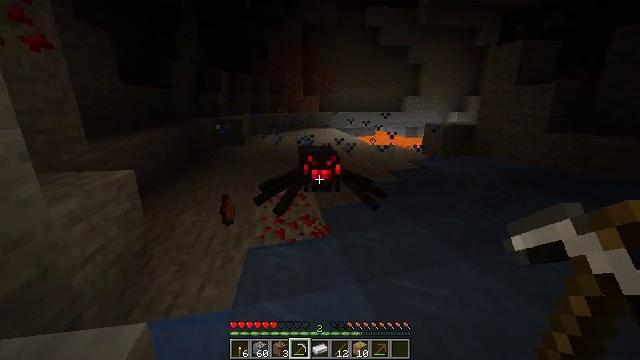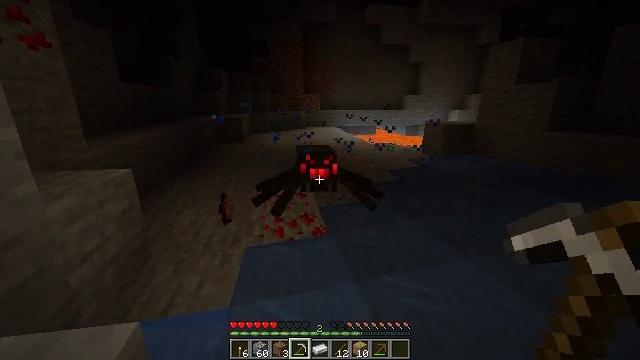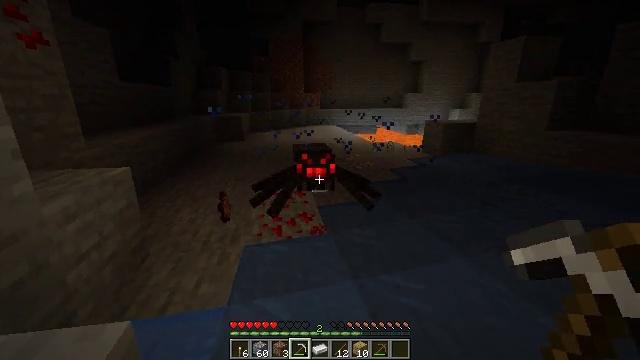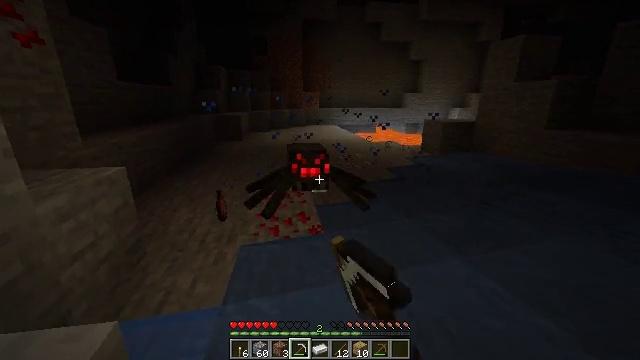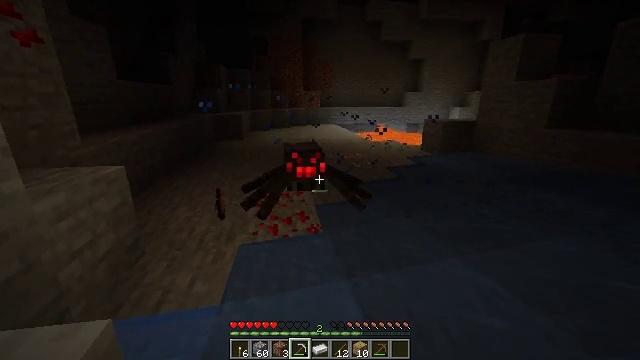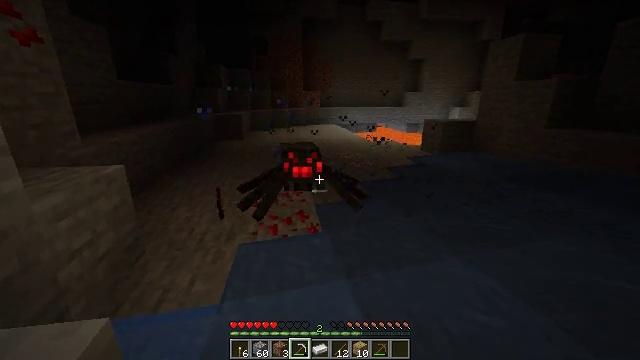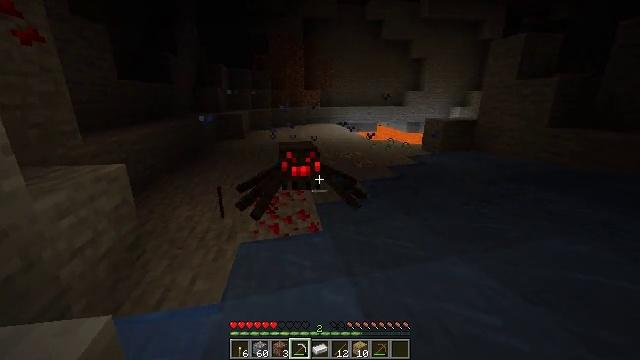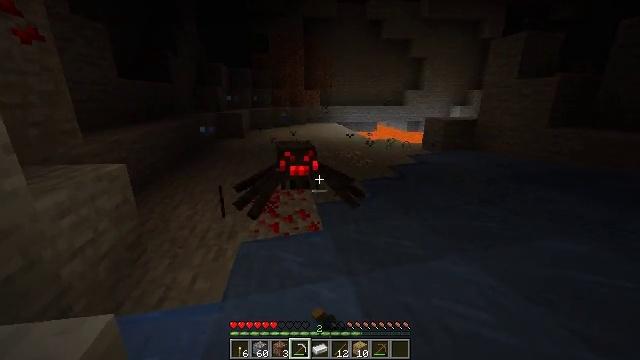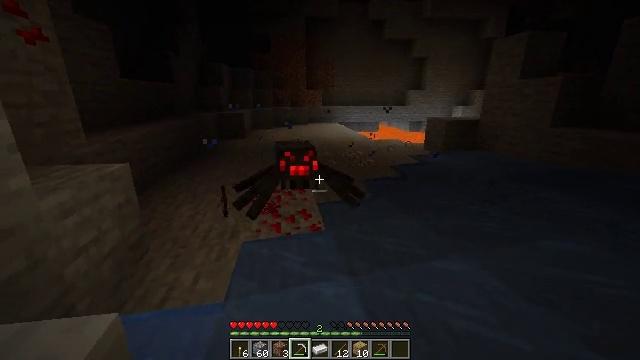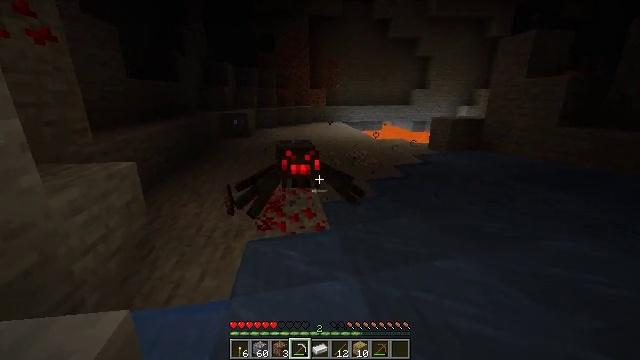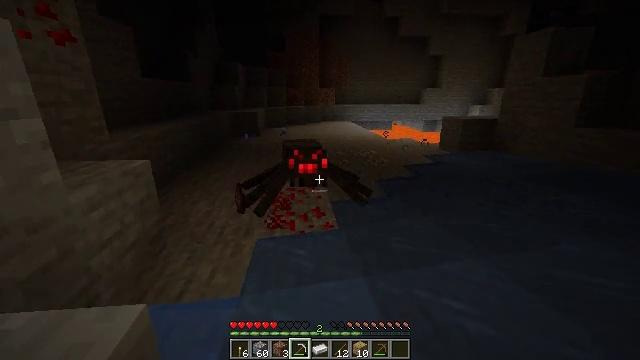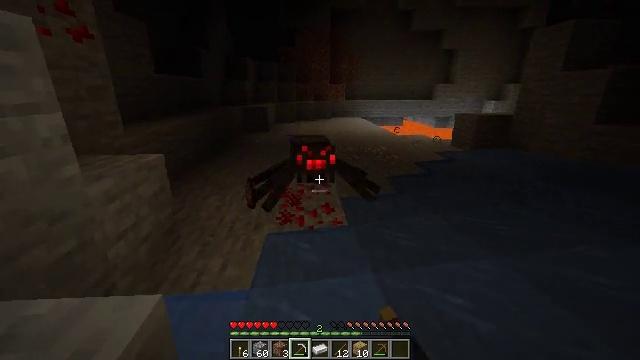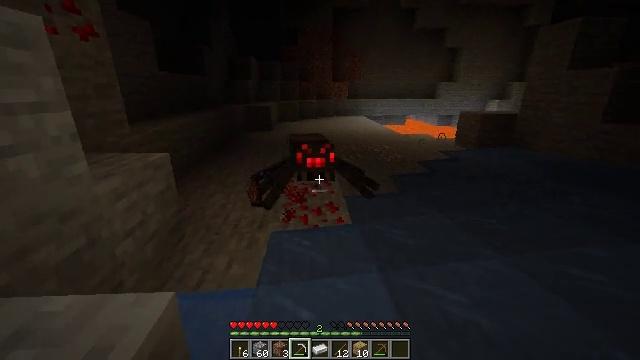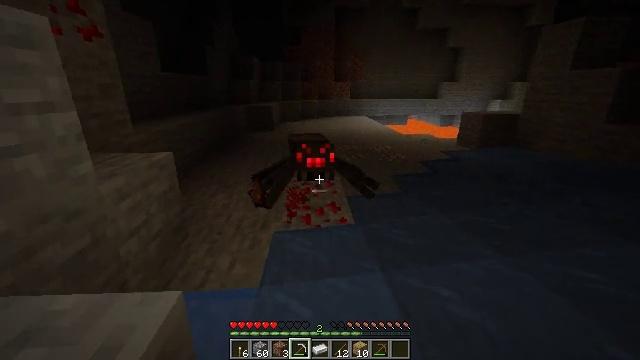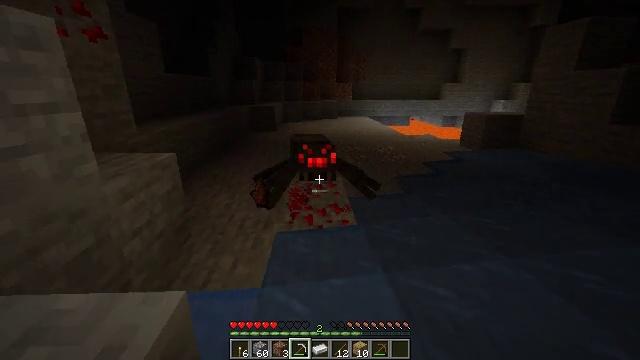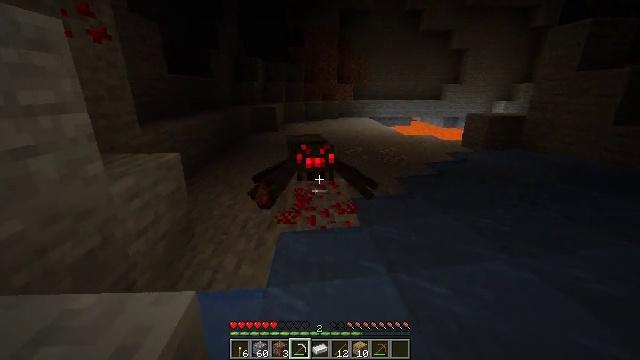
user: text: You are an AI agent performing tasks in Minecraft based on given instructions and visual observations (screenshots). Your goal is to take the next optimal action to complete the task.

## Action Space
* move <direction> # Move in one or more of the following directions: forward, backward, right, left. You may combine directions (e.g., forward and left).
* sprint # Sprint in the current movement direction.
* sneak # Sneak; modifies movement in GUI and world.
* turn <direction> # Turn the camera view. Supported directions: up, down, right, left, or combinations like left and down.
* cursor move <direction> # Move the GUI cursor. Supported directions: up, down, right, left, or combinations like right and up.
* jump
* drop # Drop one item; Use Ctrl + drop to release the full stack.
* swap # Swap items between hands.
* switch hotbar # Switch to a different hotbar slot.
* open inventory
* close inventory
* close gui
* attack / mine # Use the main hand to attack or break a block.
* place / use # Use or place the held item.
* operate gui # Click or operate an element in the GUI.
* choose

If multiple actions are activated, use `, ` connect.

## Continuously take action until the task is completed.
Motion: motion action
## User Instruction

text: Fight a spider.
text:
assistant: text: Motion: move back and move right
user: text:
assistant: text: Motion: move back and move right, attack / mine
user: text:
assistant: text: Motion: move back, attack / mine
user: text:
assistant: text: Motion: move back, attack / mine
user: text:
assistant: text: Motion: move back
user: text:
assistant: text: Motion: move back, attack / mine
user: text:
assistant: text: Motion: move back, attack / mine
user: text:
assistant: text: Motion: move back, attack / mine
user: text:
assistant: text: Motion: move back
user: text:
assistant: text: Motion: move back, turn left, attack / mine
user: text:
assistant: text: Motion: move back, turn left, attack / mine
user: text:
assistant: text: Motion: move back, attack / mine
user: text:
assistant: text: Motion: move back, attack / mine
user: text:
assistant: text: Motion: move back
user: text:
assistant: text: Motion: move back
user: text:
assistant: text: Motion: move back
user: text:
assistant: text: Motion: move back
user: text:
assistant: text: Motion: move back
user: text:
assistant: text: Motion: move back
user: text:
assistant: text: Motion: move back
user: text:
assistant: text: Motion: move back
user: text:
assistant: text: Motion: move back, attack / mine
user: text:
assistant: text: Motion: move back, attack / mine
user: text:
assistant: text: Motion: move back, attack / mine
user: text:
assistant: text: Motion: move back
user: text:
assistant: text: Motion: move back, attack / mine
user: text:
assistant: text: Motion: move back, attack / mine
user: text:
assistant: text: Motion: move back, attack / mine
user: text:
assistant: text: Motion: move back, attack / mine
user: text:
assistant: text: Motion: move back, attack / mine